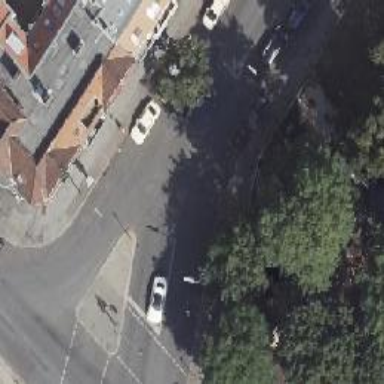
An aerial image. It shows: Taxi stand.